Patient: sex F, age 51
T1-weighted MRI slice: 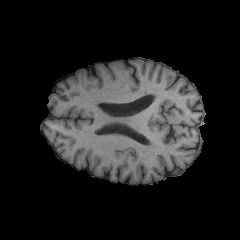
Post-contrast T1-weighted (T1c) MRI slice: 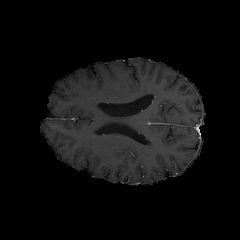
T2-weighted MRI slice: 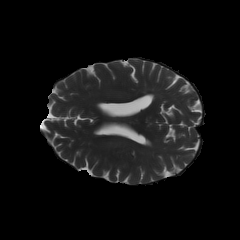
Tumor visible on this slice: no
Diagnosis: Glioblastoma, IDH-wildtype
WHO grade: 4